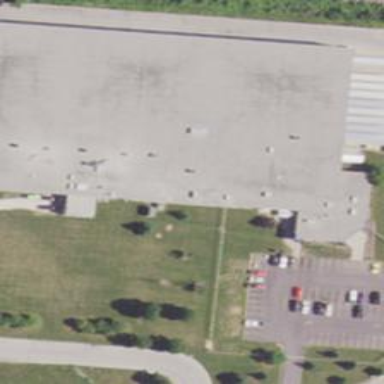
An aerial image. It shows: Building.